You are looking at the continuous-wavelet transform of a rotating shaft's vibration signal. What is the most likely rotor condition (normal, misalignment, unbalance, looseness)?
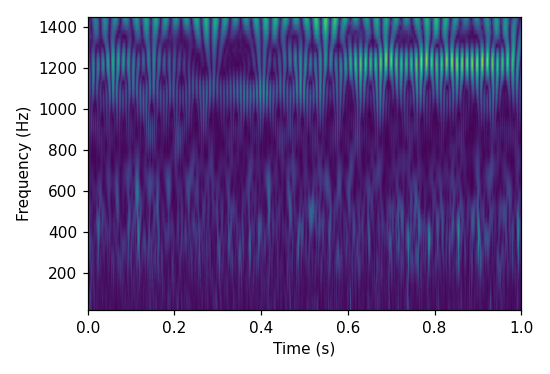
Answer: looseness